Question: ## Environment
Expo CLI 3.11.1 environment info:
System:
OS: Windows 10
Binaries:
Yarn: 1.22.4 - C:\Users\user\AppData\Roaming\npm\yarn.CMD
npm: 6.12.0 - C:\Program Files\nodejs\npm.CMD
IDEs:
Android Studio: Version 3.6.0.0 AI-<PHONE>.36.36.<PHONE>
# Step to repro :
## 1.
'''
npx react-native init ReactRelease --version 0.62.2
npm install react-native-unimodules@0.9.0 --save
expo install expo-av
'''
## 2.
Configure your files according to the doc in each library
## 3.
Edit
'''
import React, { Component } from 'react';
import { Text, StyleSheet, View, Button, Alert } from 'react-native';
import { Audio } from 'expo-av';
import * as Permissions from 'expo-permissions';
var audioObjectActions = new Audio.Sound();
export default class App extends Component {
constructor(props) {
super(props);
this.state = {};
}
async componentDidMount() {
await Permissions.askAsync(Permissions.AUDIO_RECORDING);
await Audio.setAudioModeAsync({
staysActiveInBackground: true,
allowsRecordingIOS: false,
interruptionModeIOS: Audio.INTERRUPTION_MODE_IOS_DUCK_OTHERS,
playsInSilentModeIOS: true,
playThroughEarpieceAndroid: false,
interruptionModeAndroid: Audio.INTERRUPTION_MODE_ANDROID_DUCK_OTHERS,
shouldDuckAndroid: true
});
}
async _playRandomAction() {
try {
audioObjectActions.setOnPlaybackStatusUpdate(this._onPlaybackStatusUpdateAction);
await audioObjectActions.loadAsync(require('./assets/song_sound.m4a'));
await audioObjectActions.playAsync();
} catch (error) {
Alert.alert('ERROR : ', '' + JSON.stringify(error));
}
}
_onPlaybackStatusUpdateAction = async (playbackStatus) => {
if (!playbackStatus.isLoaded) {
// Update your UI for the unloaded state
if (playbackStatus.error) {
console.log('Encountered a fatal error during playback: ${playbackStatus.error}');
// Send Expo team the error on Slack or the forums so we can help you debug!
}
} else {
if (playbackStatus.didJustFinish && !playbackStatus.isLooping) {
await audioObjectActions.stopAsync();
await audioObjectActions.unloadAsync();
}
}
};
render() {
return (
<View style={styles.container}>
<Text> Test Audio </Text>
<Button title="On joue le morceau" onPress={async () => this._playRandomAction()} />
</View>
);
}
}
const styles = StyleSheet.create({
container: {
flex: 1,
justifyContent: 'center',
alignItems: 'center',
backgroundColor: '#555555'
}
});
'''
## 4.
Create assets folder and add song_sound.m4a like this :

## 5
## Test in debug :
'''
//POWERSHELL 1
npx react-native run-android
//POWERSHELL 2
npm start
'''
### Behavior
Works perfectly : the sound is loaded and is played
## Test in release
'''
cd android
./gradlew assembleRelease
./gradlew installRelease
'''
### Behavior
The sound doesn't load and the error displayed is :
'''
{
"nativeStackAndroid":[],
"userInfo":null,
"message":"com.google.android.exoplayer2.upstream.FileDataSource$FileDataSourceException: java.io.FileNotFoundException: assets_song_sound: open fialed: ENOENT (No such file or directory)",
"code":"E_LOAD_ERROR",
"line": 18,
"column": 1111,
"sourceURL":"index.android.bundle"
}
'''
# What I want ?
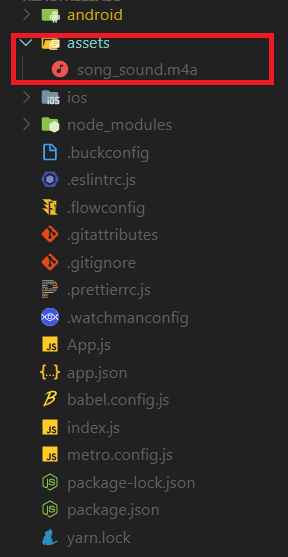
Answer: I finally found the answer.
# How it works
'''
require()
'''
not works well in release.
---
I don't know why works well in release with but not with
So you need to use
'''
{ uri: 'asset:/my_sound.m4a' }
'''
and put your sound file (like my_sound.m4a) in android/app/src/main/assets:
<URL>
And it will work.